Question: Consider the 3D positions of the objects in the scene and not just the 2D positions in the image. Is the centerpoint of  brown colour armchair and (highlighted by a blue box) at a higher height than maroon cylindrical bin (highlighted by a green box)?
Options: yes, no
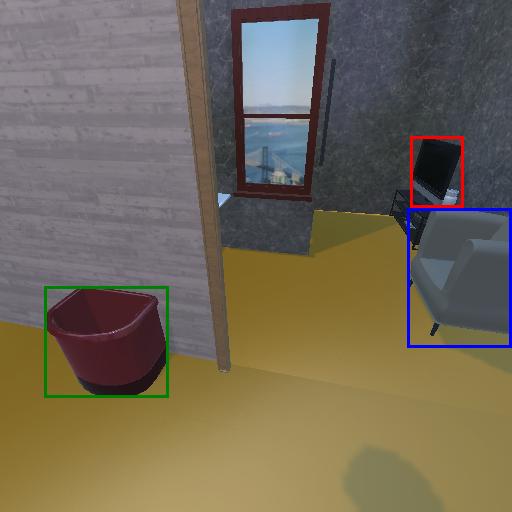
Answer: yes